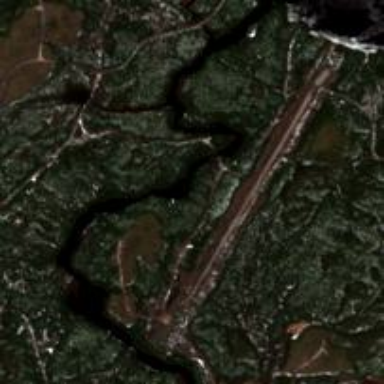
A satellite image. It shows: Apron at the airport.